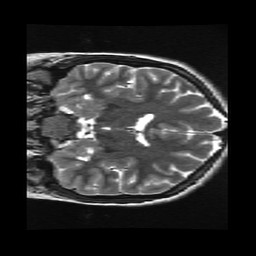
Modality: T2w
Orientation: coronal
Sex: female
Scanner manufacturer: ge
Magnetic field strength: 3 T
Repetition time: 5 s
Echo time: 0.1019 s